Question: Count the number of objects in the diagram.
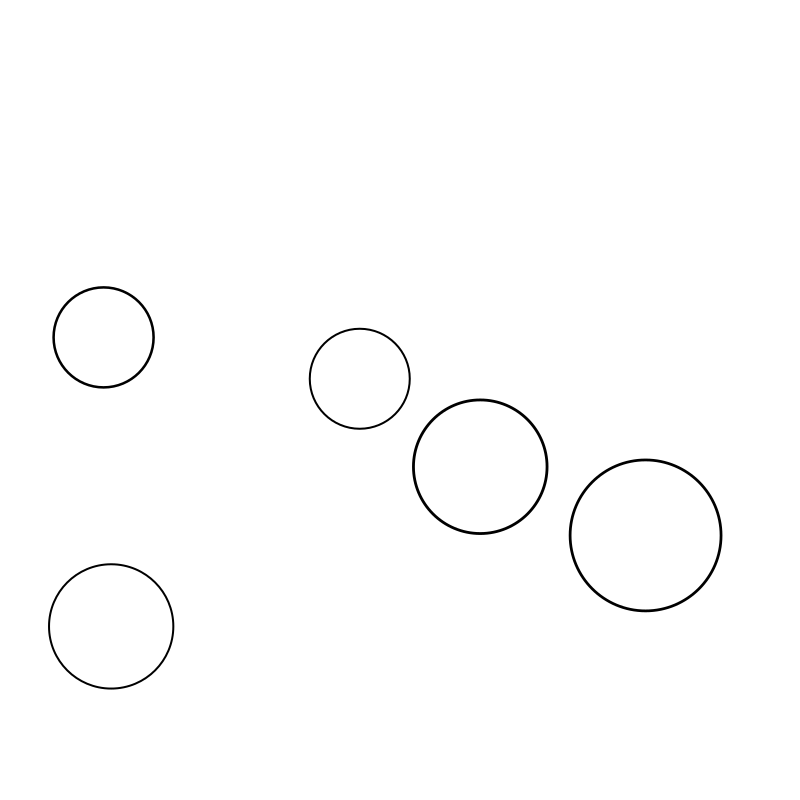
Answer: 5